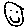
Label: smiley face